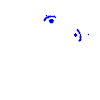
Particle: electron